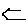
Label: hexagon